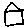
Label: house